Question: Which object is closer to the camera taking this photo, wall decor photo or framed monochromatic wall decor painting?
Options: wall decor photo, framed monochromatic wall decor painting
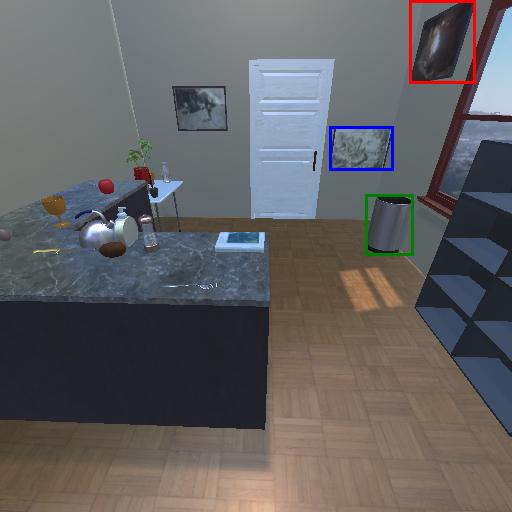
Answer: wall decor photo